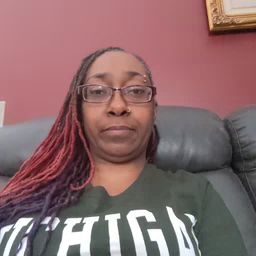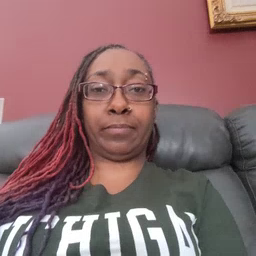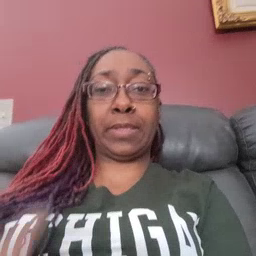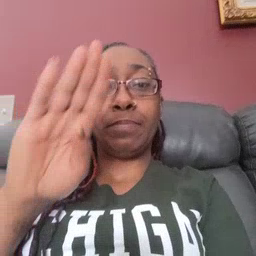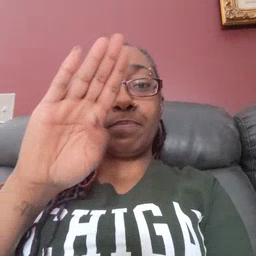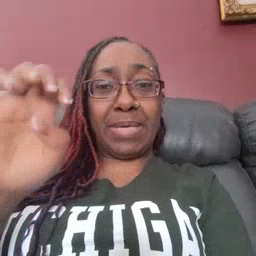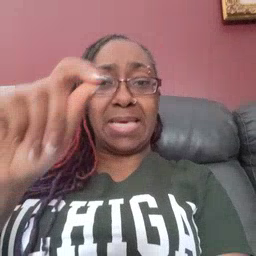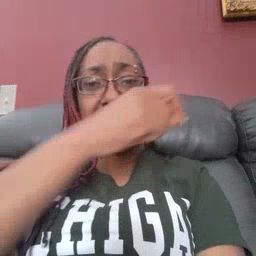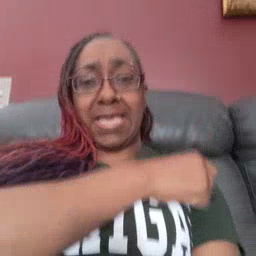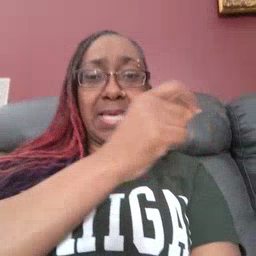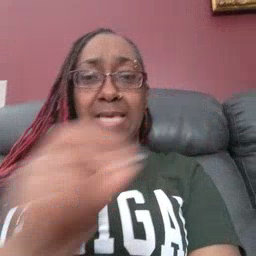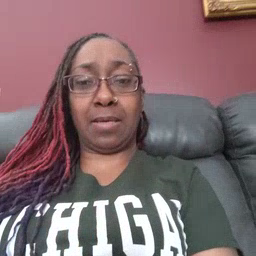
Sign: bee